Current action and preconditions to check: trajectory_clear

Your task: For each precondition in the list above, predict whether it will hold at this action.

Consider the current scene as observed from the mobile robot's camera, and analyze the predicted future states of all dynamic agents (e.g., people, animals, vehicles, or any moving entities) within the NEXT SECOND.

IMPORTANT: Only answer "very likely" if you are absolutely certain—based on strong, clear evidence—that a dynamic agent will violate the precondition in the predicted future state. Do NOT answer "very likely" for unlikely, ambiguous, or low-probability risks.

Ask yourself for each precondition: Is there a high probability, with clear and convincing evidence, that the predicted future states of any dynamic agent will interfere with the predicted future state of the currently executing action within the NEXT SECOND, causing that precondition to fail?

Assess the risk level based on these predictions. Use "likely" or "very likely" if motions create a clear risk of interference.

Use "neutral" or "improbable" if agents are nearby but their predicted paths are clearly diverging or non-conflicting.

Failure Risk Categories: "very improbable", "improbable", "neutral", "likely", "very likely"

Answer Format: Output ONLY the probability_of_failure value from these categories: "very improbable", "improbable", "neutral", "likely", "very likely"

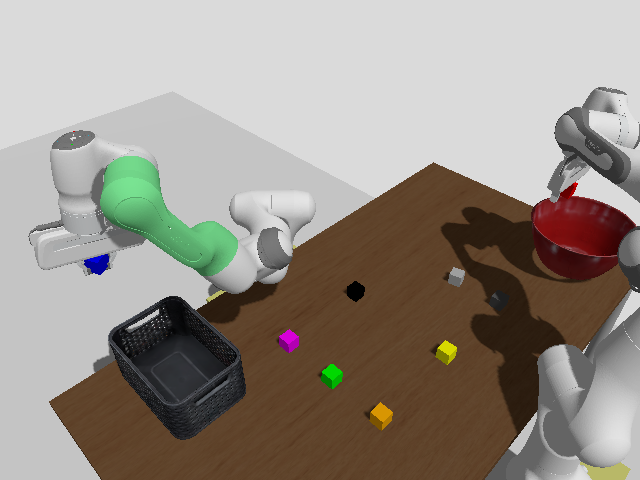

Answer: very improbable